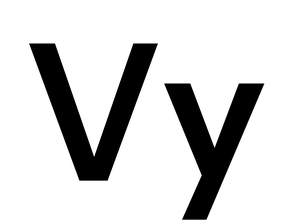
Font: InstrumentSans_SemiBold